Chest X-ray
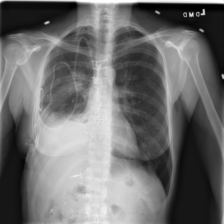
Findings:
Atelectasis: positive
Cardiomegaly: negative
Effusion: positive
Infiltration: negative
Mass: negative
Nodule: negative
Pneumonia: negative
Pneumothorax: negative
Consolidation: negative
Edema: negative
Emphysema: negative
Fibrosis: negative
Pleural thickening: negative
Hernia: negative